Breast ultrasound image
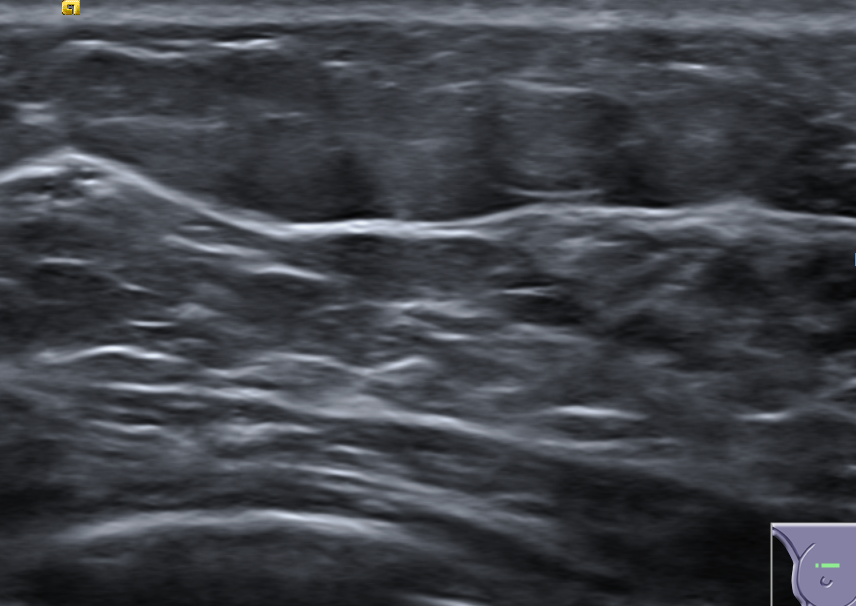
Diagnosis: normal